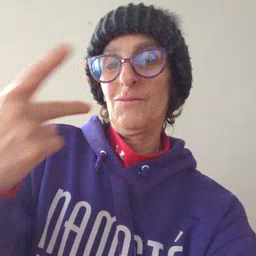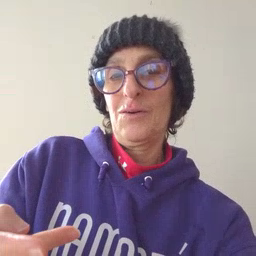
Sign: fall